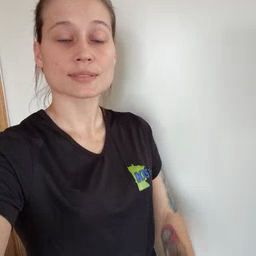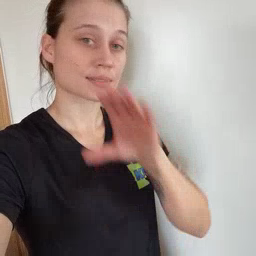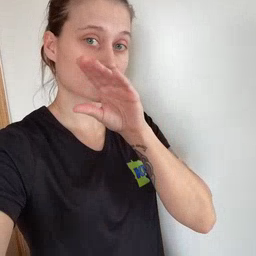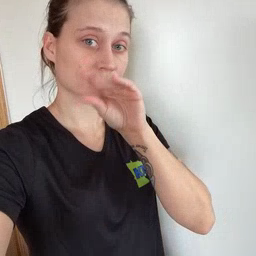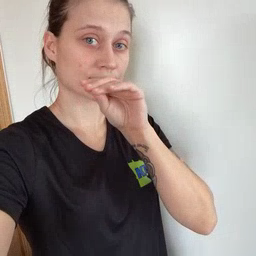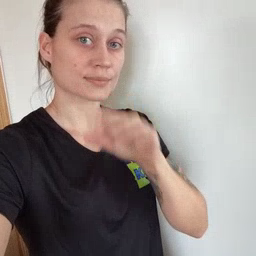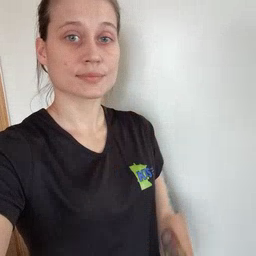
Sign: duck